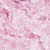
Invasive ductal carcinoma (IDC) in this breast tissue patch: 0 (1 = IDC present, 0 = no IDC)